Question: I'm in the process of setting up a backup plan for a Team Foundation Server. I downloaded Power Tools for TFS and I'm using the Backup Plan Wizard that was included in that pack. I am now at the step where I'm supposed to decide how to schedule the backups and I have no idea what to choose for my setup.
I get what everything means, except Transactional Backup Interval.

I would appreciate suggestions for a good schedule. What I would like to achieve is being able to restore and still look back a few versions, if possible. The minimum backup I would like to have is the latest version.
It might be important to add that I got to choose "Backup retention days" earlier and set that to 30.
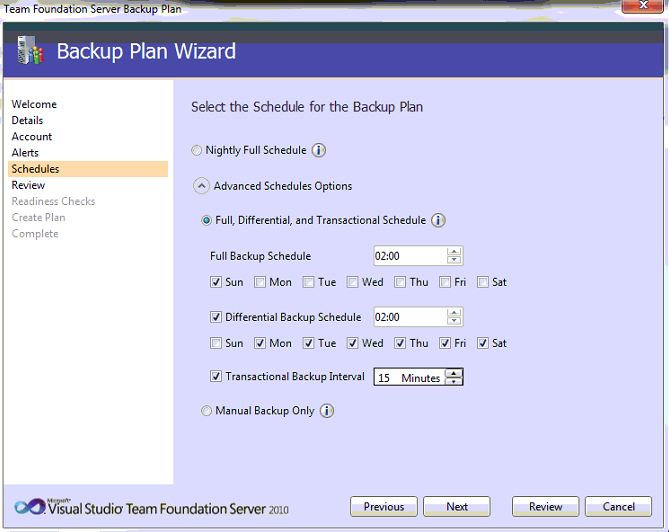
Answer: The transactional backup interval likely refers to how often transaction logs for your TFS databases are backed up. The schedule you choose will probably depend on how busy your repository is.
At my current client there are six developers, and we share some of the load for source control between VSS and TFS (we're transitioning). Corporate policy says we must backup transaction logs every hour during business hours, and an additional one at midnight. Our local backups are on a four-day retention cycle with off-site backups lasting years.
I would make a decision based on how much work you'd want to lose if your repository was lost and your working copy was destroyed simultaneously (natural disaster?).